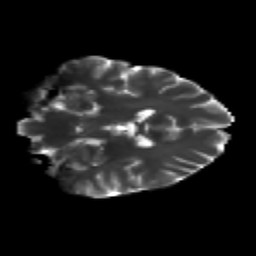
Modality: T2w
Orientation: coronal
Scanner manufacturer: siemens
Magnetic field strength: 3 T
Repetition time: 8.8 s
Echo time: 0.085 s